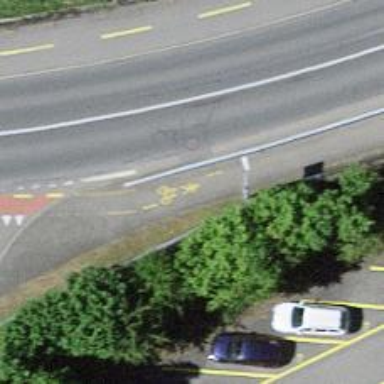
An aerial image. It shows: Cycleway.